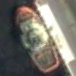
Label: civil